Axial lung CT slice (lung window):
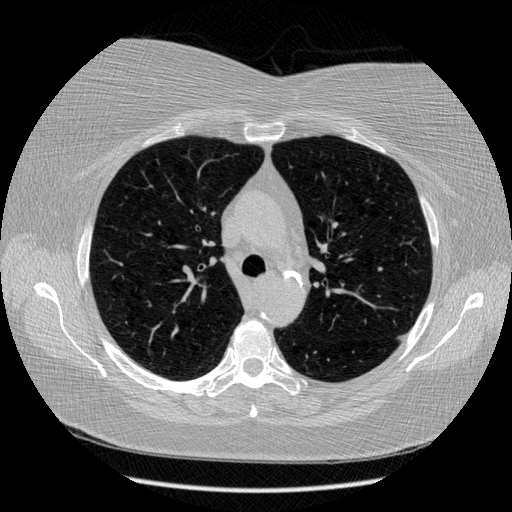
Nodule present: no